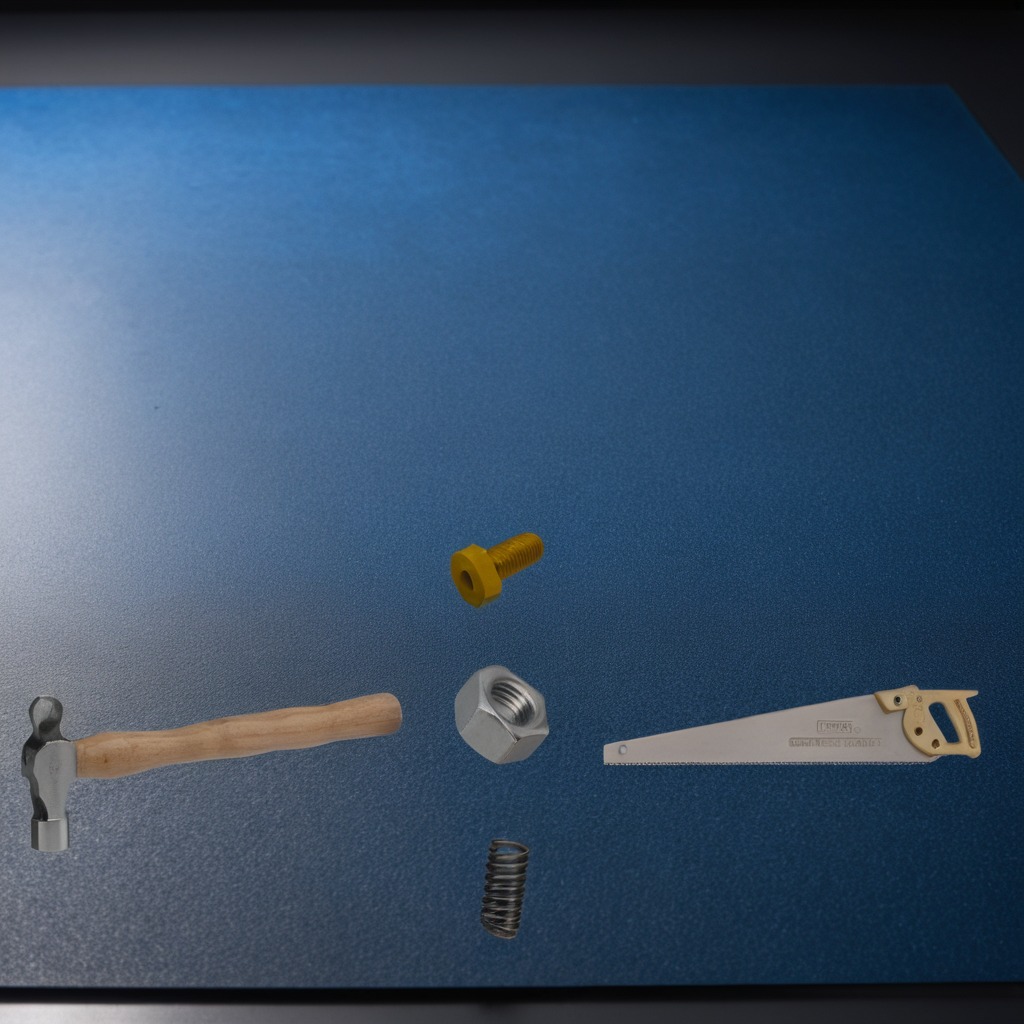
A hammer, a metal machine screw, a coiled metal spring, a handheld metal saw, and a metal nut are lying on the clean granite tabletop inside a workshop under bright overhead lighting crisp shadows high clarity worn but beneath the mat.